Question: I have this code which works properly on eclipse.The query I have is mentioned below
'''
class clienttime_gui
{
public static void main(String args[]) throws Exception
{
JFrame frame=new JFrame("Add IP");
JTextField textbox;
JButton button;
JLabel label;
frame.setLayout(null);
textbox = new JTextField();
textbox.setBounds(100,20,150,20);
label = new JLabel("Add IP");
label.setBounds(50, 20, 100, 20);
button=new JButton("Submit");
button.setBounds(250,20,100,20);
frame.add(textbox);
frame.add(label);
frame.add(button);
final String x=textbox.getText();
frame.setSize(400,100);
frame.setVisible(true);
button.addMouseListener(new MouseAdapter() {
@Override
public void mouseClicked(MouseEvent e) {
if (SwingUtilities.isLeftMouseButton(e) && e.getClickCount() == 1) {
try{
InetAddress locIP = InetAddress.getByName(x);
//InetAddress locIP = InetAddress.getByName("14.139.60.104");
Socket soc= new Socket(locIP,7681);
BufferedReader in=new BufferedReader(new InputStreamReader(soc.getInputStream()));
String y= null;
while((y = in.readLine()) != null){
System.out.println(y);
}
}catch(Exception e1){}
}
}
});
}
}
'''
This is the UI I have

Right now I am getting the output in the eclipse console but I want to get it into the frame,How should I do that?
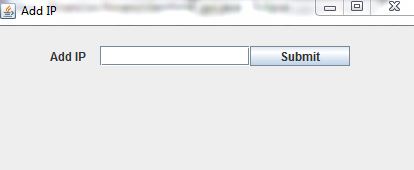
Answer: Declare a 'JLabel' and call 'setText', instead of 'System.out.println'
'''
label.setText(y);
'''
---
'''
class clienttime_gui
{
static JLabel output=new JLabel();// Declare JLabel here.
public static void main(String args[]) throws Exception
{
JFrame frame=new JFrame("Add IP");
JTextField textbox;
JButton button;
JLabel label;
frame.setLayout(null);
textbox = new JTextField();
textbox.setBounds(100,20,150,20);
label = new JLabel("Add IP");
label.setBounds(50, 20, 100, 20);
button=new JButton("Submit");
button.setBounds(250,20,100,20);
frame.add(textbox);
frame.add(label);
frame.add(output);
frame.add(button);
final String x=textbox.getText();
frame.setSize(400,100);
frame.setVisible(true);
button.addMouseListener(new MouseAdapter() {
@Override
public void mouseClicked(MouseEvent e) {
if (SwingUtilities.isLeftMouseButton(e) && e.getClickCount() == 1) {
try{
InetAddress locIP = InetAddress.getByName(x);
//InetAddress locIP =
InetAddress.getByName("14.139.60.104");
Socket soc= new Socket(locIP,7681);
BufferedReader in=new BufferedReader(
new InputStreamReader(soc.getInputStream()));
String y= null;
while((y = in.readLine()) != null){
// System.out.println(y);
output.setText(y);
}
}catch(Exception e1){}
}
}
});
}
}
'''